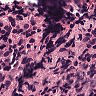
Metastatic tissue present: yes